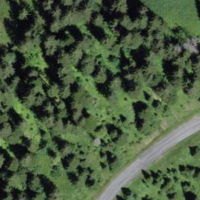
EUNIS habitat code: 43
Species observed at this site:
Tussilago farfara